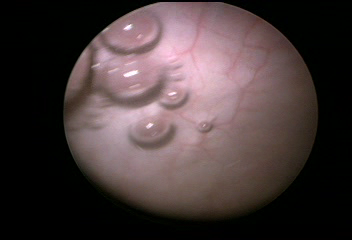
Modality: WLC
Class: Foreign bodies
Subclass: AirBubble
Bladder cancer association: No
Annotated structures: Air bubble, Air bubble, Air bubble